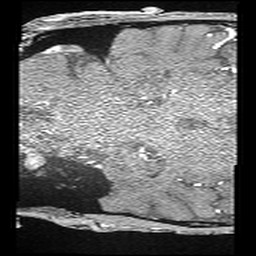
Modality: angio
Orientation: coronal
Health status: ill
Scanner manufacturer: siemens
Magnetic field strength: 3 T
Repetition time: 0.021 s
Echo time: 0.00343 s